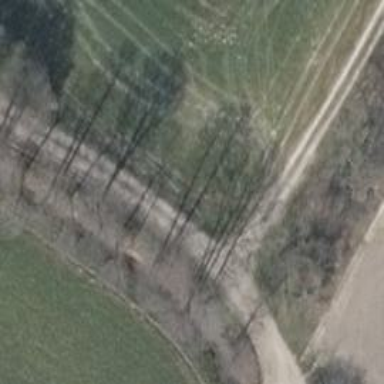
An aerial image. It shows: Unclassified road with asphalt surface and grade-4 tracktype.